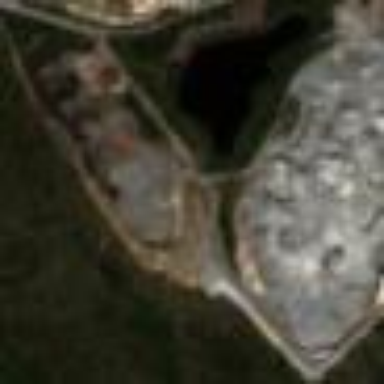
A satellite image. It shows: Quarry area where gravel is extracted.